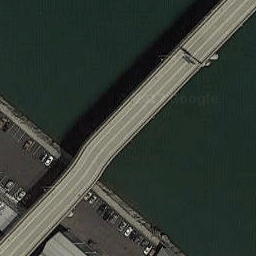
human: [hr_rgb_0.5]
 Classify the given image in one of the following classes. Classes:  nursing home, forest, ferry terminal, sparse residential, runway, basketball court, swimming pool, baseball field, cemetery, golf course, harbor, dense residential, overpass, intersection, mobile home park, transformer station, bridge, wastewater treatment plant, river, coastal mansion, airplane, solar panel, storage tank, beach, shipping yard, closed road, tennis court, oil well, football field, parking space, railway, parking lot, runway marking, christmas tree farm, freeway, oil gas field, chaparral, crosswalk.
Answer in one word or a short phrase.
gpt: bridge